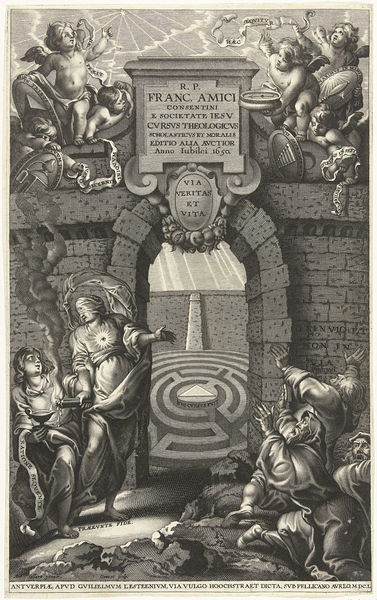
Titel: Poort naar weg van de waarheid en het leven
Künstler: Peter Dannoot
Standort: Amsterdam
Institution: Rijksmuseum
Schlagwörter: flügel, mann, frau, männer, park, weg, rauch, engel, mauer, inschrift, tor, eingang, torbogen, druck, leben, fackel, labyrinth, wahrheit